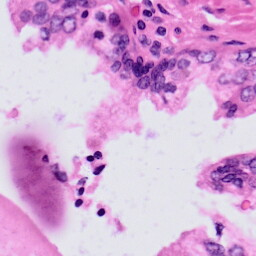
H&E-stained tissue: Prostate